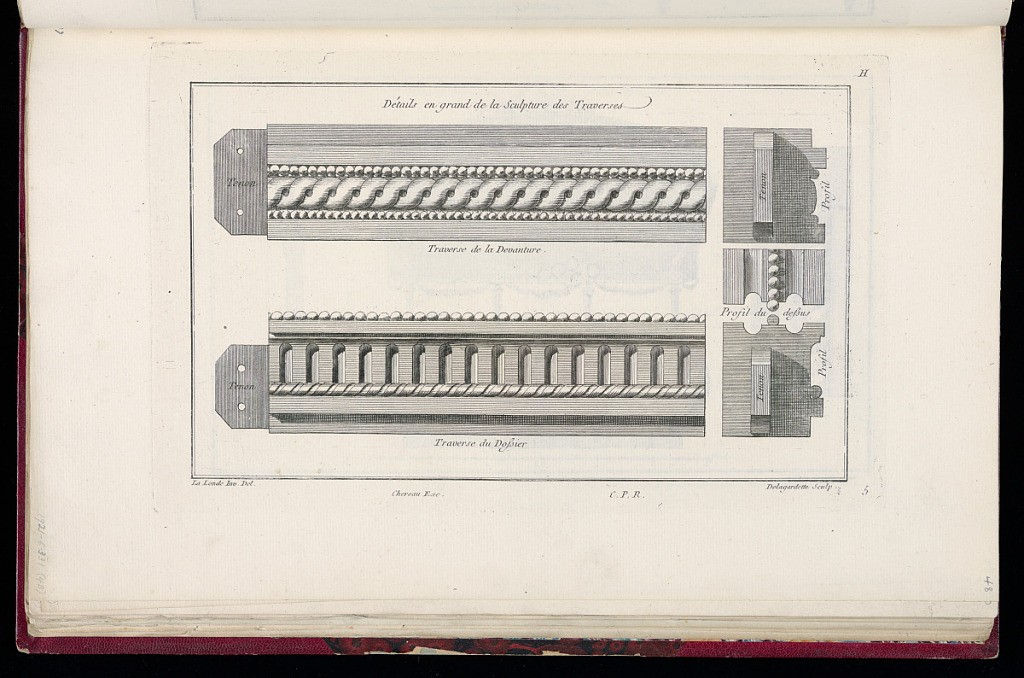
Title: Détails en grand de la Sculpture des Traverses
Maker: Richard de Lalonde, French, active 1780–96
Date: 1775-1788
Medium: Etching on off-white laid paper
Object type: Print
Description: Details of the carving of the crossbeams of the armchair represented in 1921-6-331-44. The upper detail represents the carving on the front of the armchair, and includes ornament motifs including wave pattern and bead course. The lower detail represents the carving on the crossbeam of the backrest, featuring fluting, ribbon twist, and bead course. The profile of the carving is visible on the right. The plate is signed and numbered.